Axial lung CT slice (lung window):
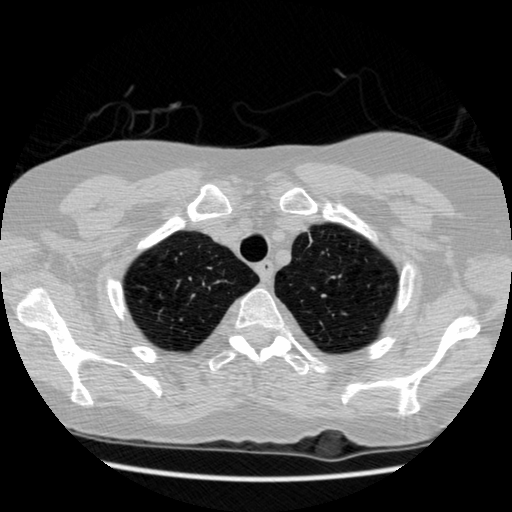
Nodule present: no